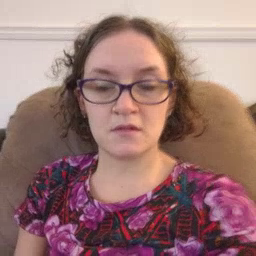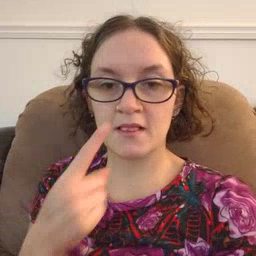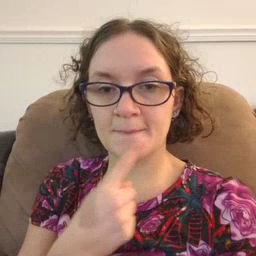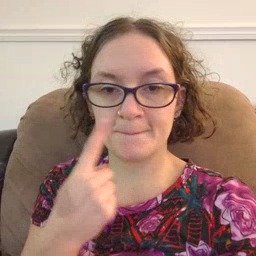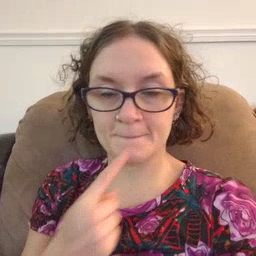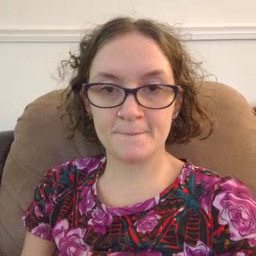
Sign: lips